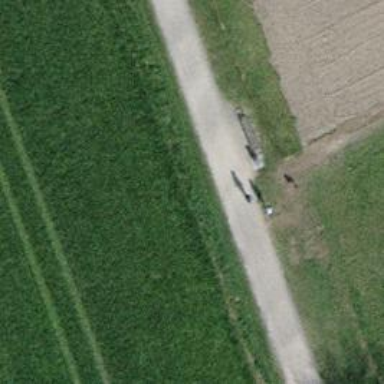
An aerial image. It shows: Brown bench in the vicinity.